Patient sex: M
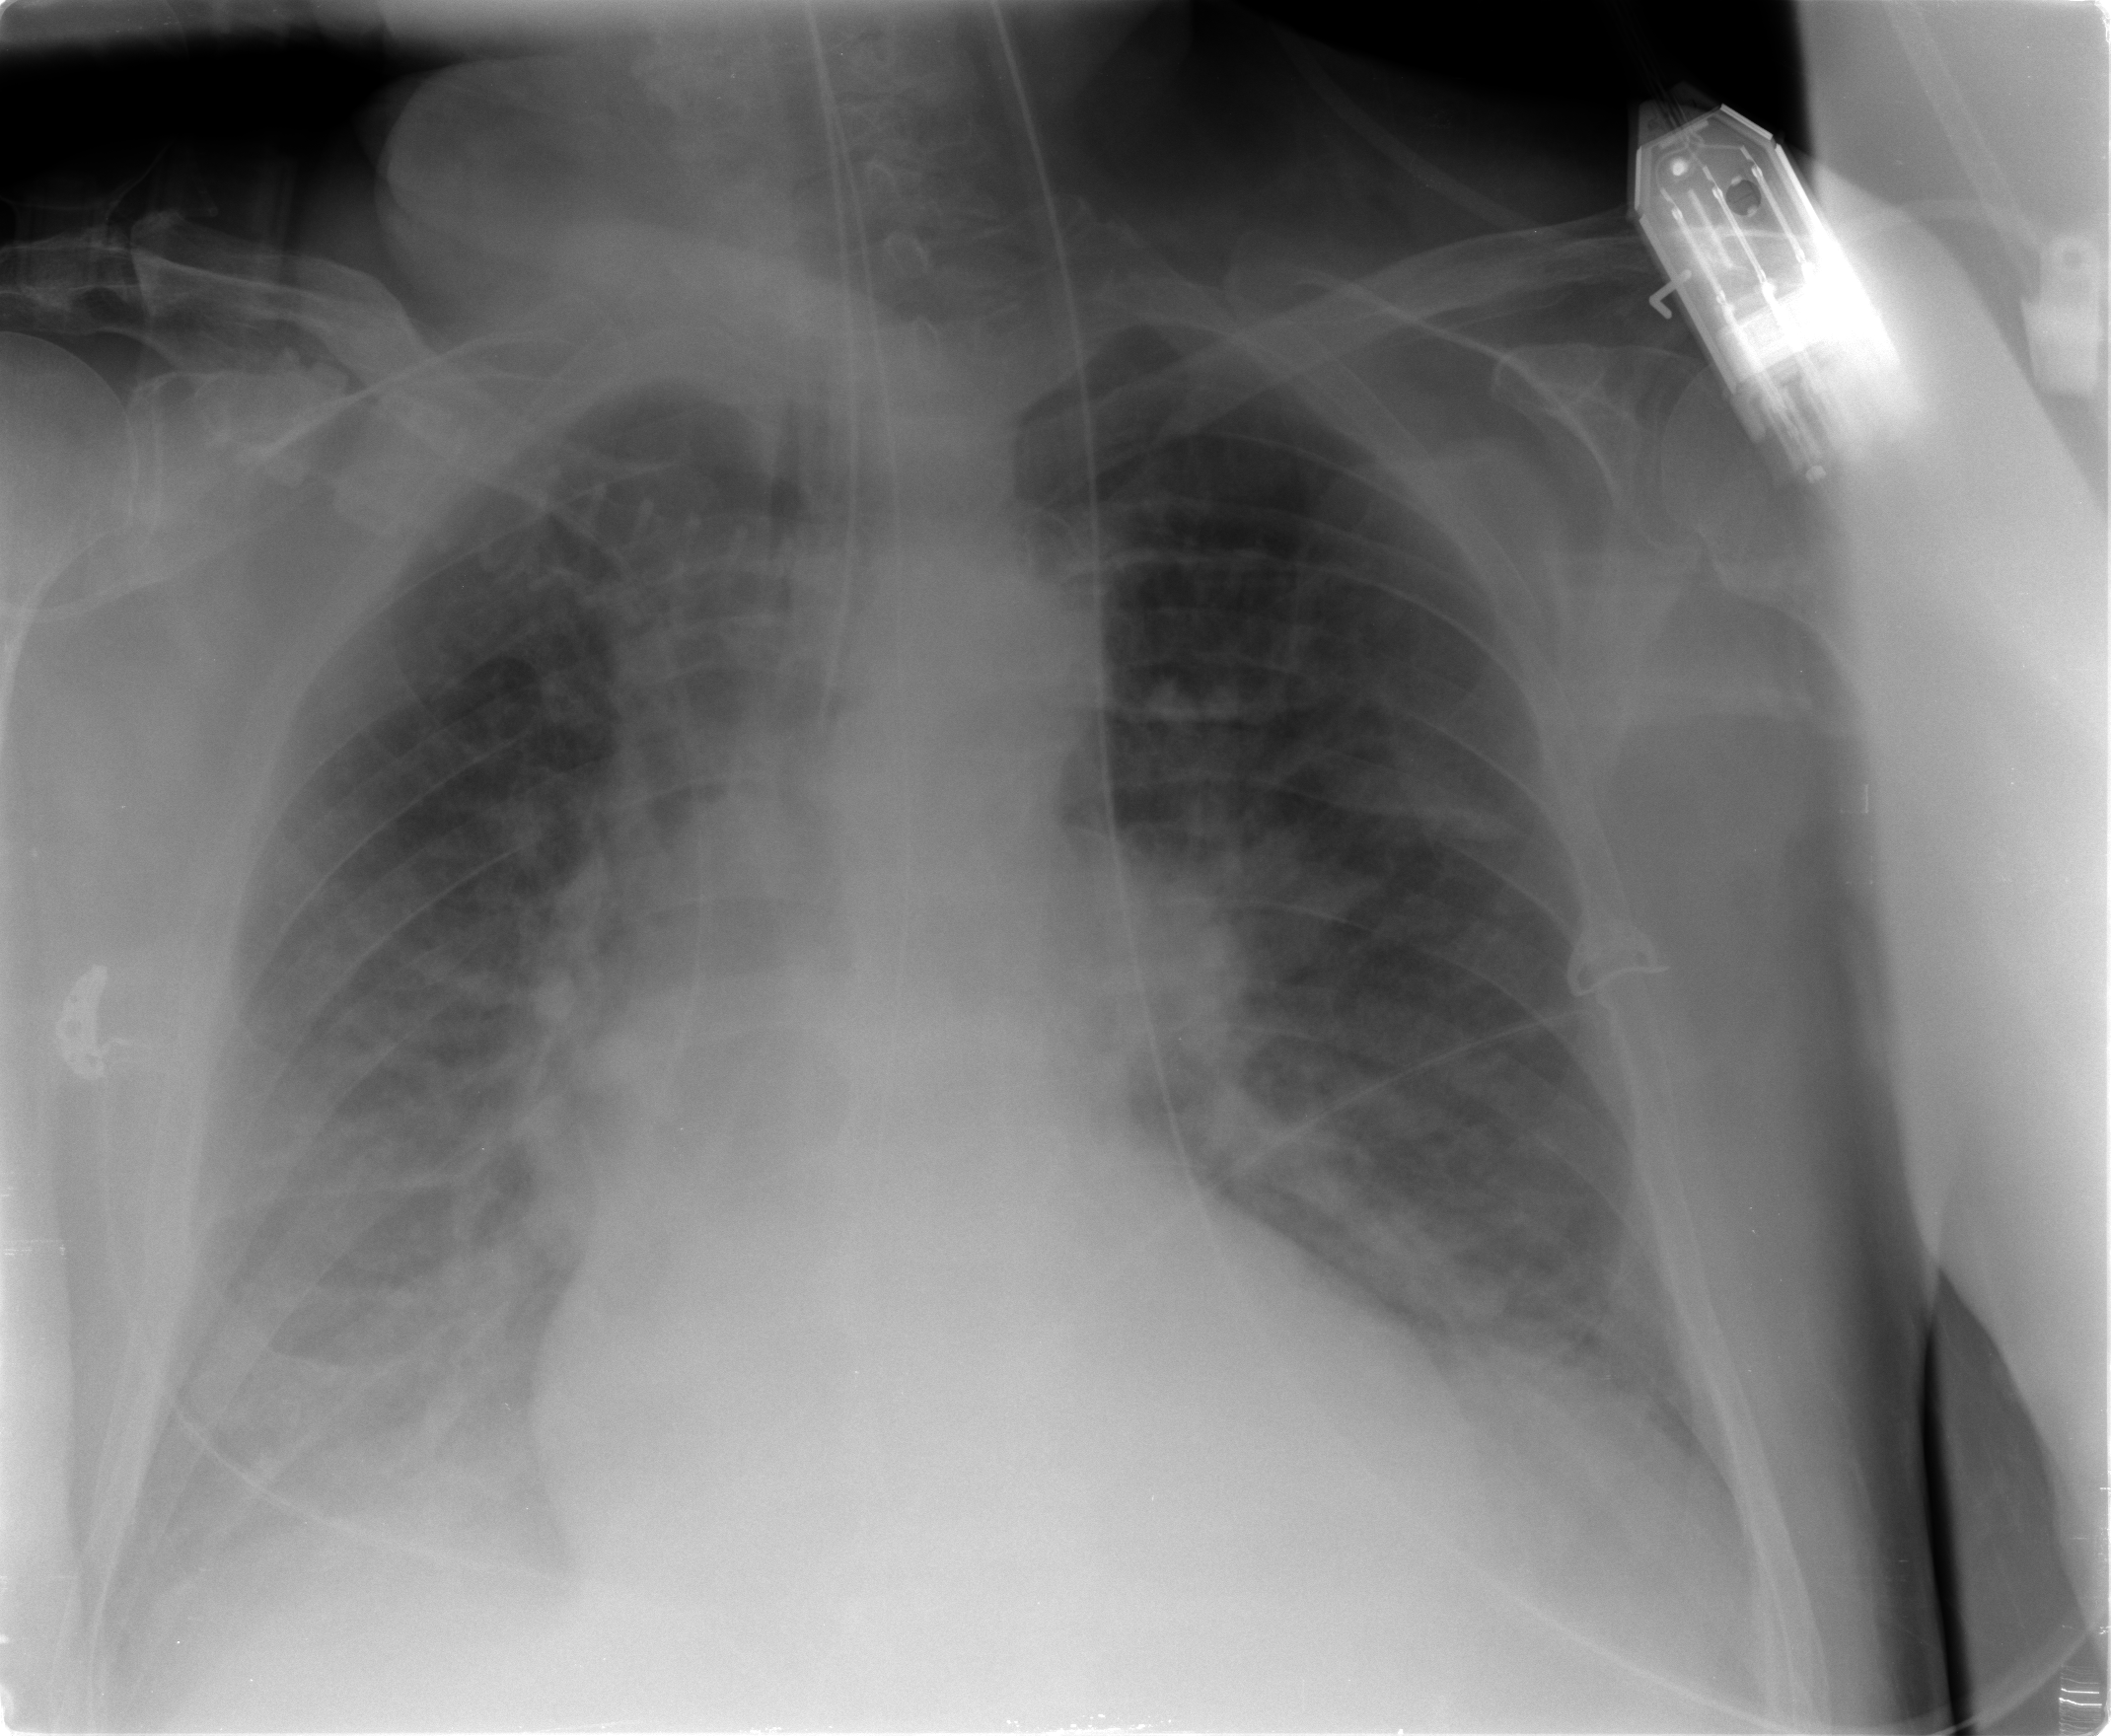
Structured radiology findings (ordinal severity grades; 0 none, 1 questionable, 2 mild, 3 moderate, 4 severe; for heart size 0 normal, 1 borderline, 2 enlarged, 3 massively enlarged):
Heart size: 1
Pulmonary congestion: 3
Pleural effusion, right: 3
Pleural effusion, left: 2
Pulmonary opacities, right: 2
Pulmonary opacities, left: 2
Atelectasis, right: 3
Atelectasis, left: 2